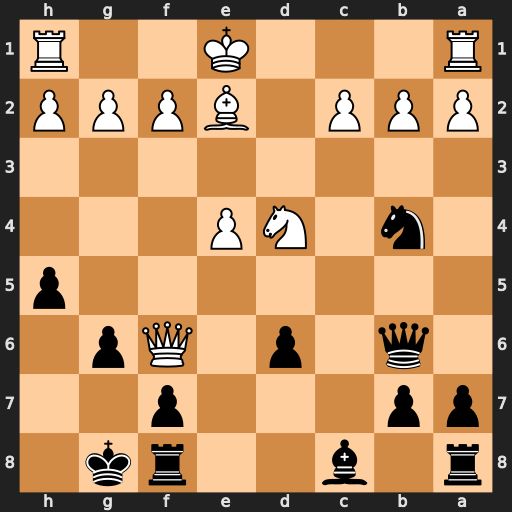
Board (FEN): r1b2rk1/pp3p2/1q1p1Qp1/7p/1n1NP3/8/PPP1BPPP/R3K2R
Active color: b
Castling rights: KQ
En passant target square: -
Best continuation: Qxd4 Qxd4 Nxc2+ Kd2 Nxd4